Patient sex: F
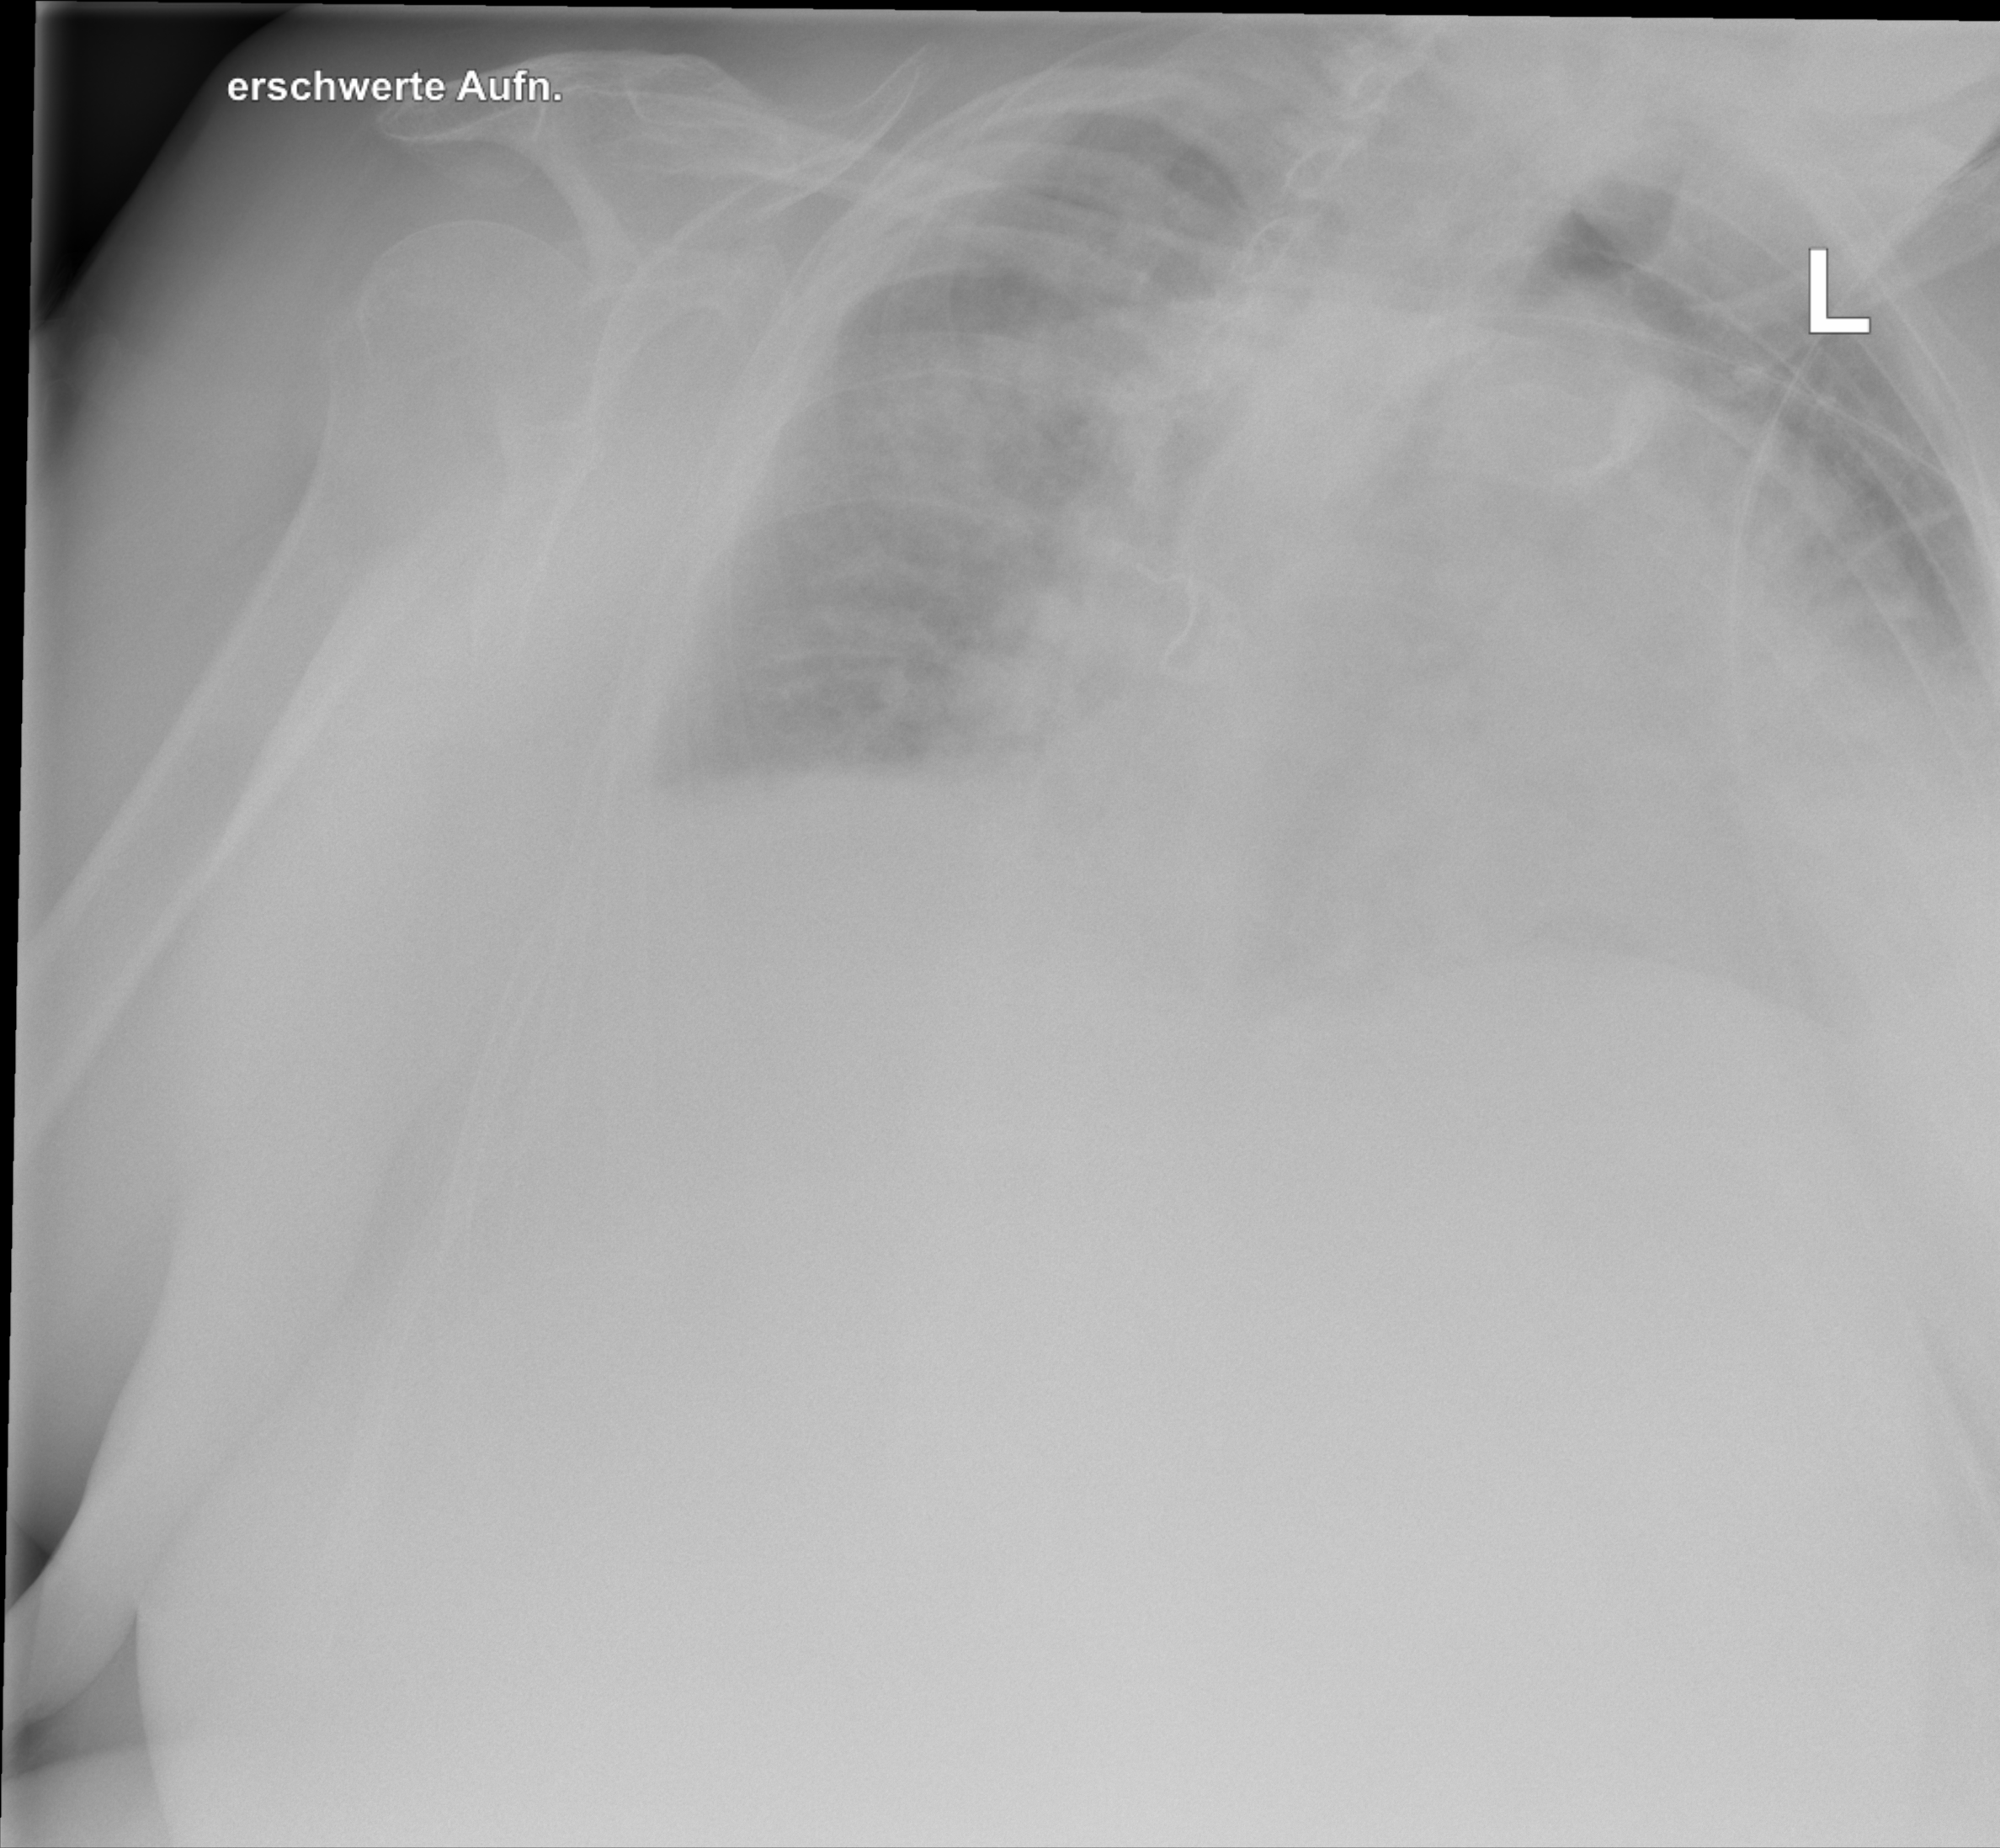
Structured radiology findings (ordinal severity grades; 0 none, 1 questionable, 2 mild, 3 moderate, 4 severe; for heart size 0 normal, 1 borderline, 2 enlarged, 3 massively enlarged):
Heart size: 2
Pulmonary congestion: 2
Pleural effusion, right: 0
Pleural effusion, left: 0
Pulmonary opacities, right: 0
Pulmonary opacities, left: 0
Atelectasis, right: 0
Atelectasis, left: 0